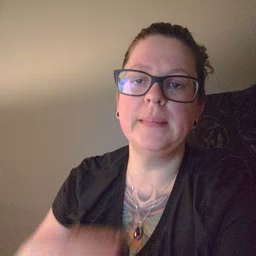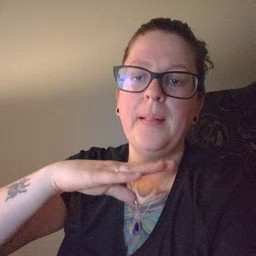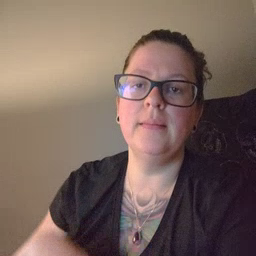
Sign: table